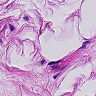
Metastatic tissue present: no